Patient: sex M, age 46
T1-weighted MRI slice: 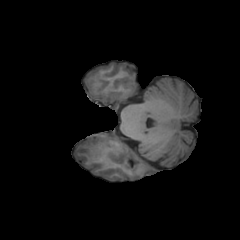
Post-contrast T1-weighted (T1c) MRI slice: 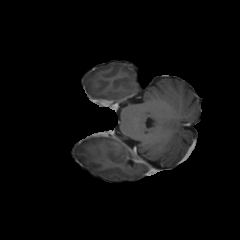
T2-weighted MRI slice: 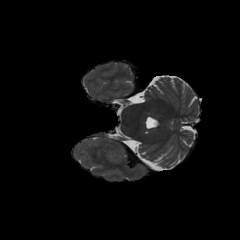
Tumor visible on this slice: yes
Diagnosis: Oligodendroglioma, IDH-mutant, 1p/19q-codeleted
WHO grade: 2